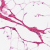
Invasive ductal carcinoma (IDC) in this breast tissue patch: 0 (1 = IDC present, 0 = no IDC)